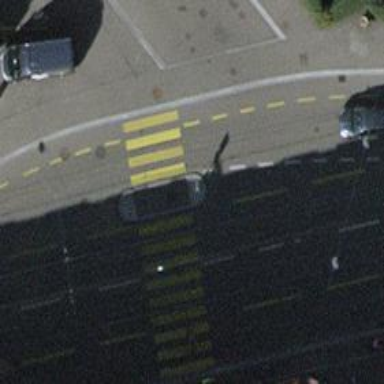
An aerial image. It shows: Tram crossing on the railway.